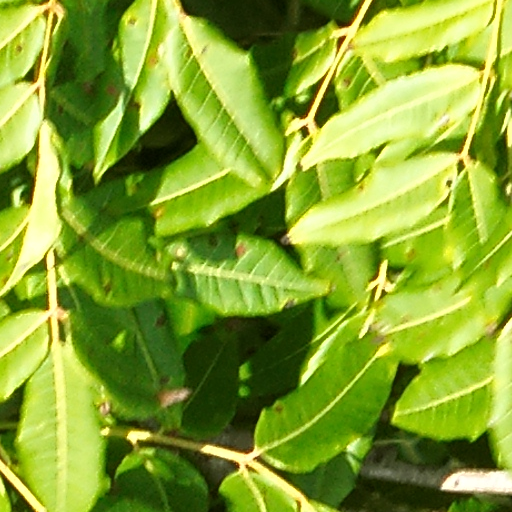
Species: Astronium graveolens
GBIF accepted scientific name: Astronium graveolens
Crown area (m\u00b2): 172.735